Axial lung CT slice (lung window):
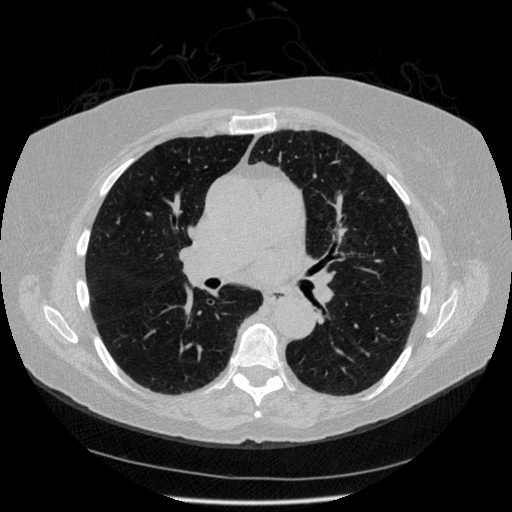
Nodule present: no